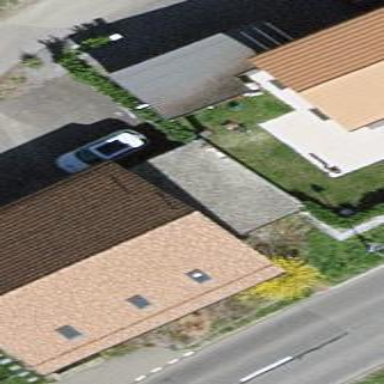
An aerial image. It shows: Garage building.